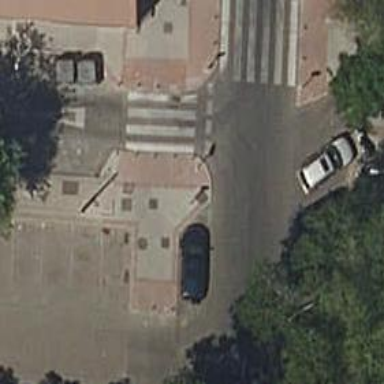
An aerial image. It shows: Zebra crossing on the road.